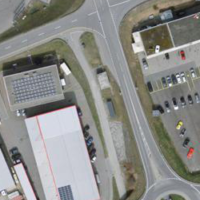
EUNIS habitat code: 54
Species observed at this site:
Podarcis muralis